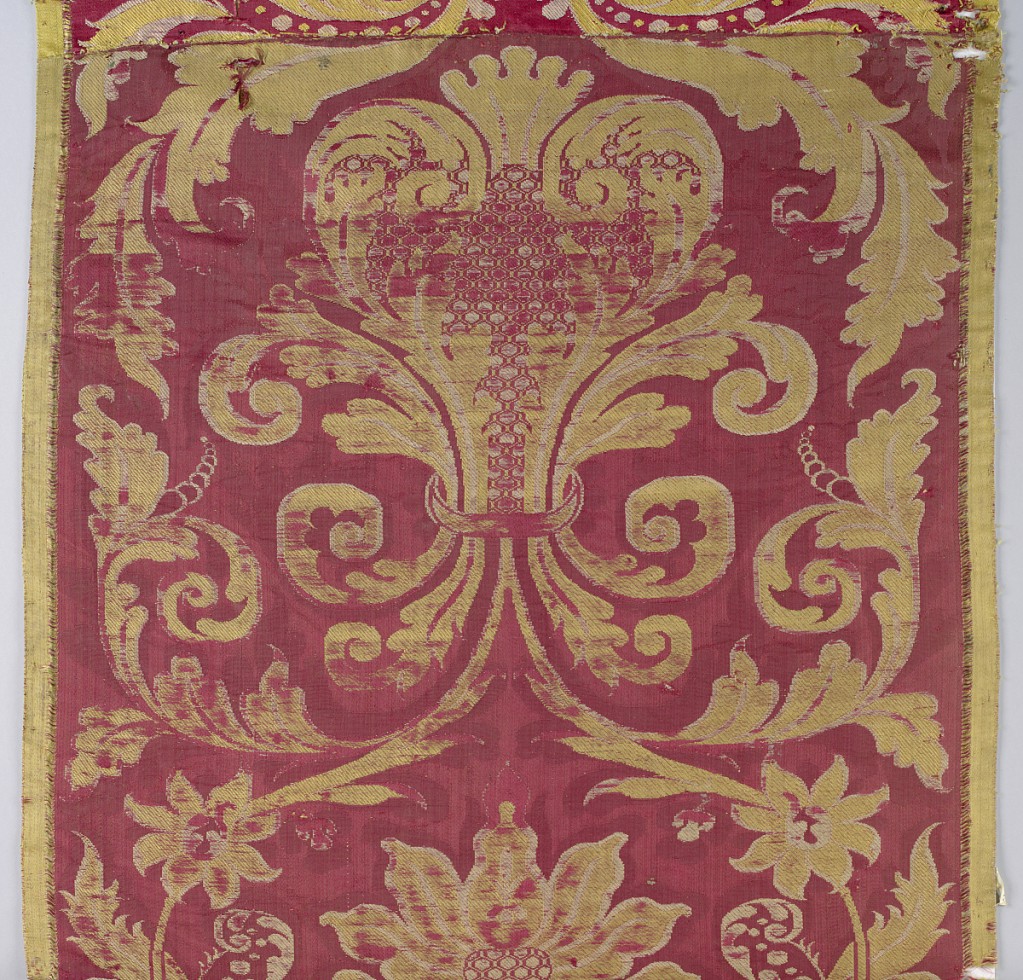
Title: Fragments
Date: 17th century
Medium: silk Technique: combination of two structures; 7&1 satin plus plain weave with complementary wefts
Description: Fragments with a design of scrolling yellow acanthus leaves with large flowers on a deep red ground.